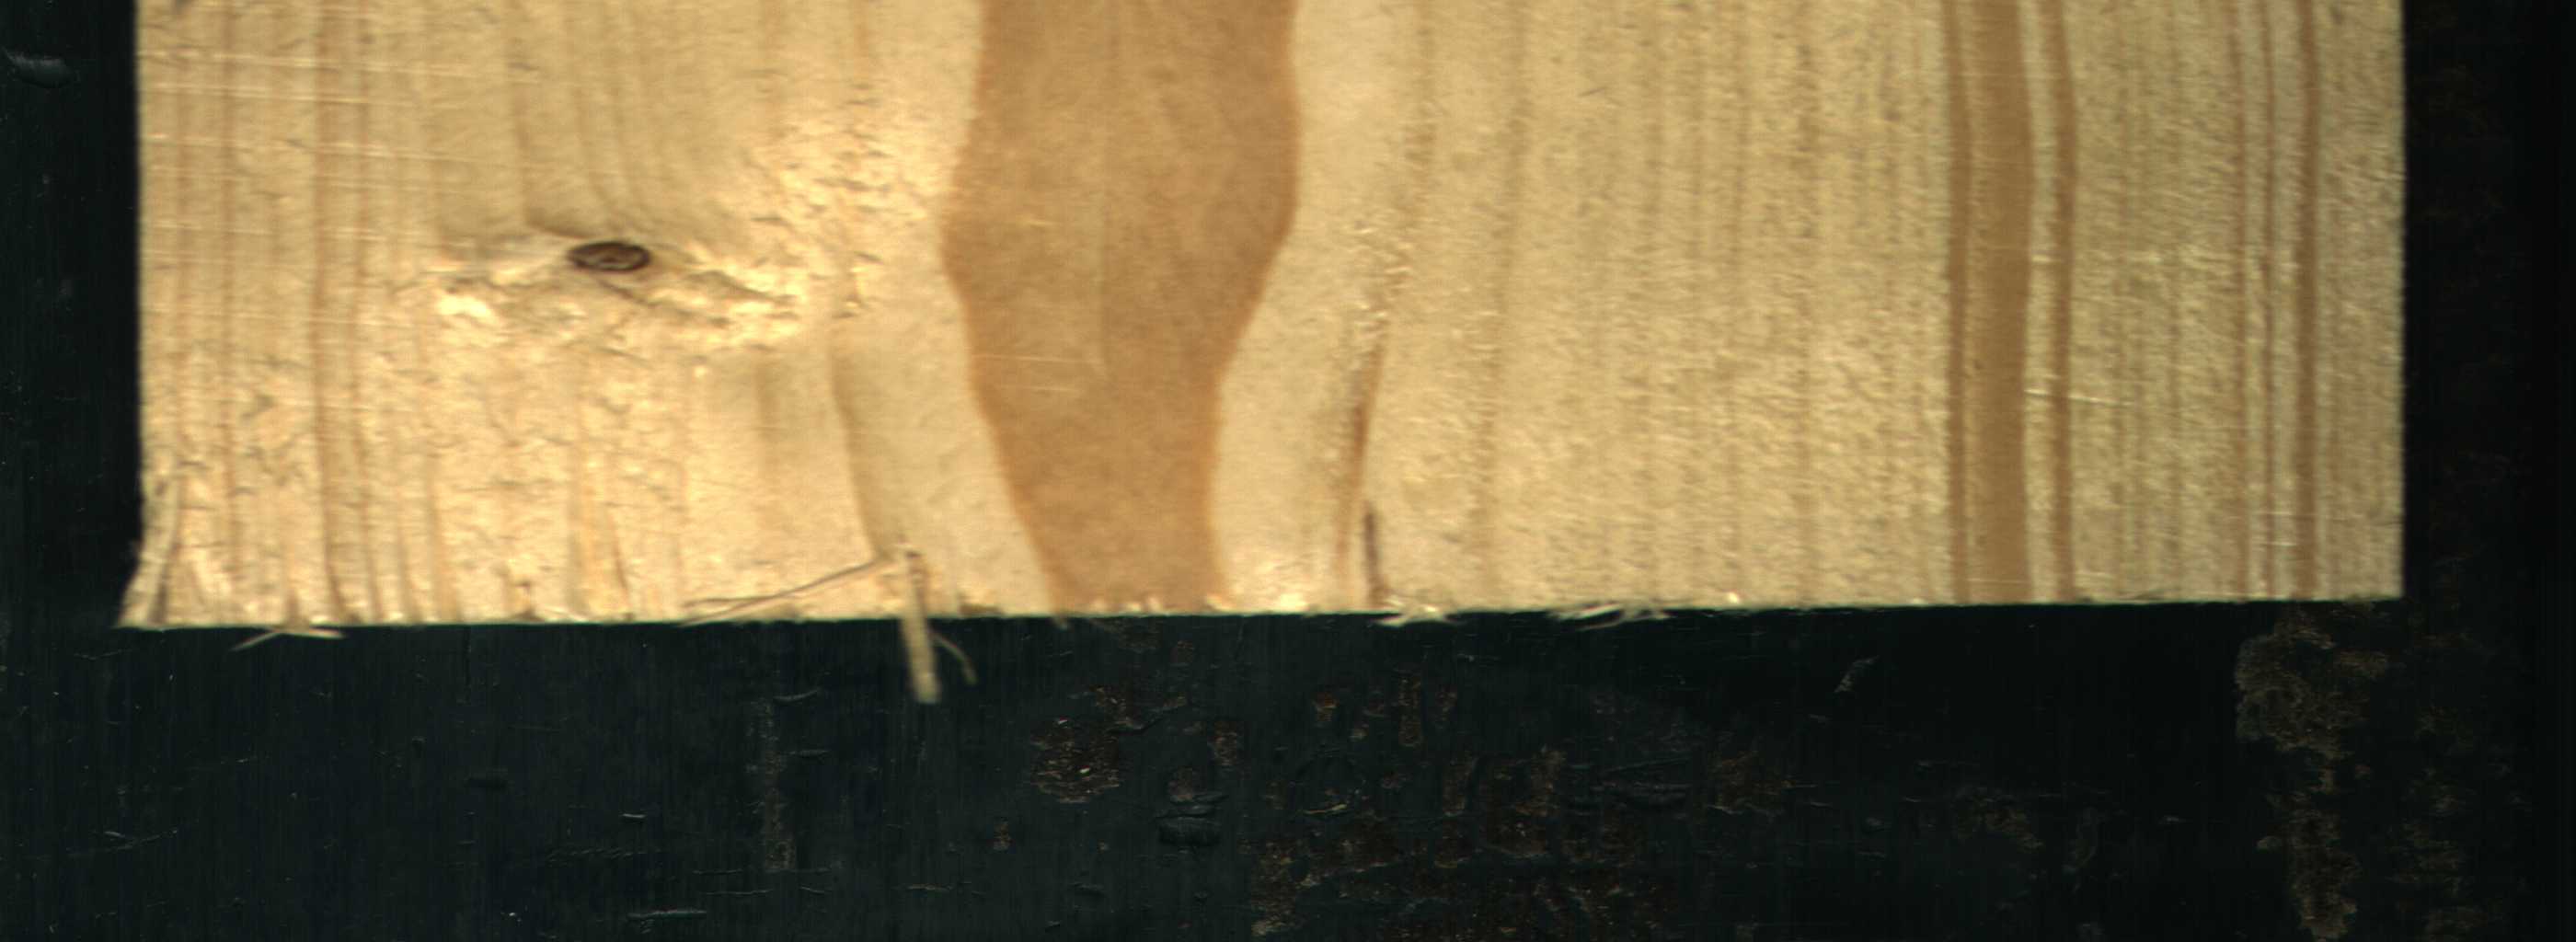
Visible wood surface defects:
Quartzity
Live_Knot